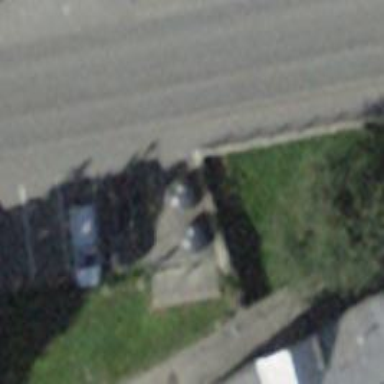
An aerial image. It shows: Recycling container at amenity designated for recycling.